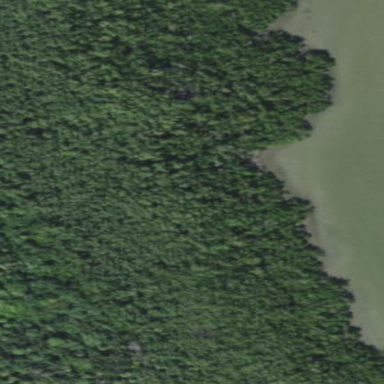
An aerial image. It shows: Mangrove wetland area.